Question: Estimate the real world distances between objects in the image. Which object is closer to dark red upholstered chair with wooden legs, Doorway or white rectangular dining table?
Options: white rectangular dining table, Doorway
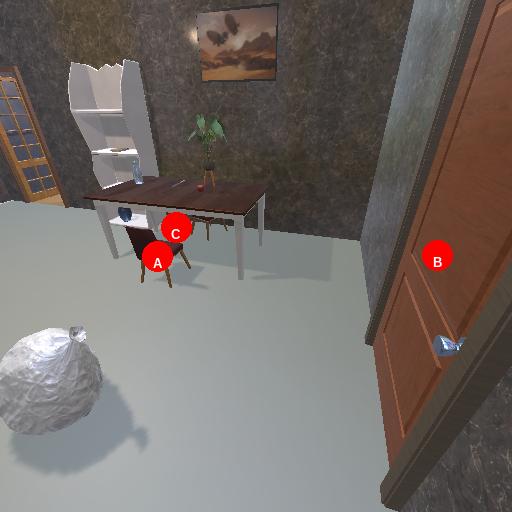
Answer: white rectangular dining table